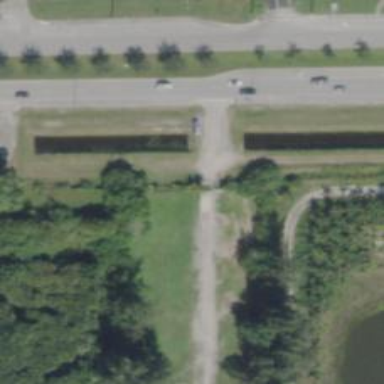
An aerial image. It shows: Low water crossing bridge on service road.